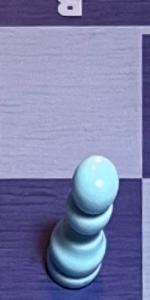
Label: Pawn_White